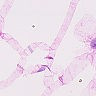
Metastatic tissue present: no